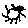
Label: sun